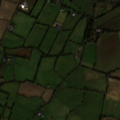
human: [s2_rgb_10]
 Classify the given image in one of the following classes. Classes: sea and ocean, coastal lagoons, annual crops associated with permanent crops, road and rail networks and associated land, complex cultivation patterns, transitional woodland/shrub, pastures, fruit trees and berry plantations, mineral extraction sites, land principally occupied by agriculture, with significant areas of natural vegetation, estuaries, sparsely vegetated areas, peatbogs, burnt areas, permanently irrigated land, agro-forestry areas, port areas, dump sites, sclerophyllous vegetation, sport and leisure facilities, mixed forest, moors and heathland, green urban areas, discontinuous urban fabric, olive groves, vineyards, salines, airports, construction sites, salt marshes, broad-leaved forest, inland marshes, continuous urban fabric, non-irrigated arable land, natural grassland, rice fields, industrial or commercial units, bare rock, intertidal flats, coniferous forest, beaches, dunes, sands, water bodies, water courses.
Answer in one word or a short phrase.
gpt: non-irrigated arable land, pastures